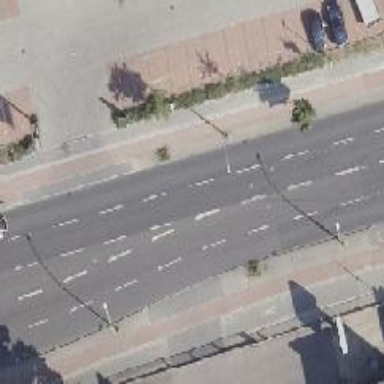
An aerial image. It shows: Secondary road with asphalt surface. It features separate sidewalks on both sides and lane markings.